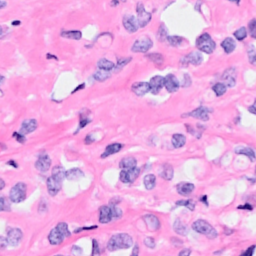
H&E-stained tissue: Breast